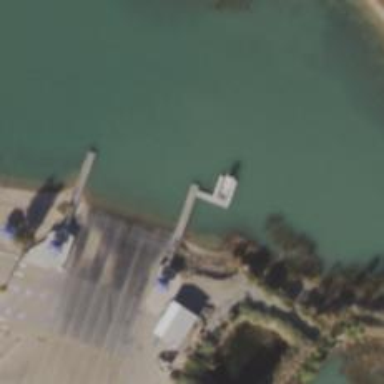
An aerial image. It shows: Pier with mooring facilities.